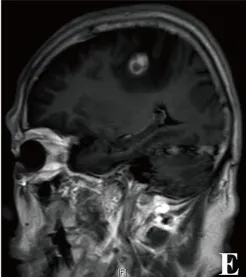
Brain MRI images of patient 1. Axial, coronal, and sagittal contrast enhanced-T1 weighted images showing a lesion with heterogeneous ring-enhancement (C-E).
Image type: radiology (mri)